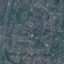
Land use / land cover: Residential